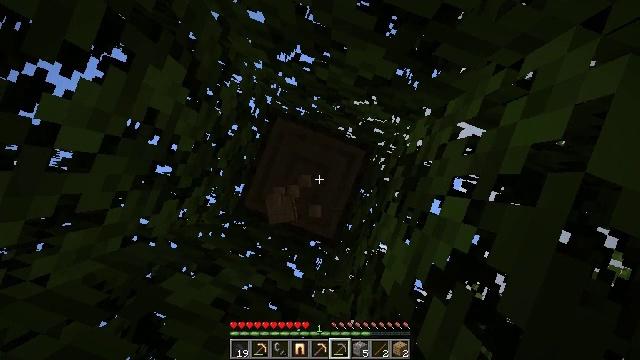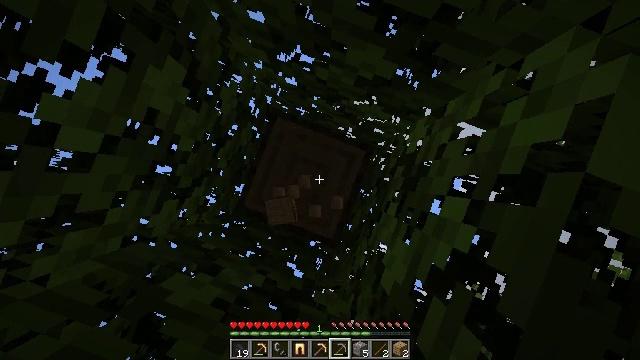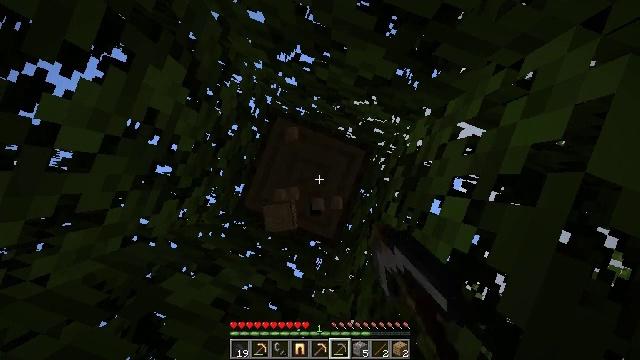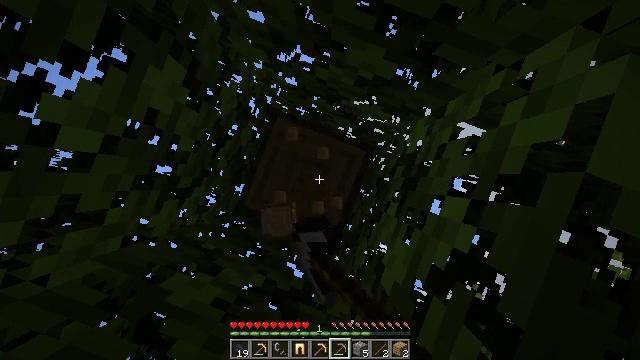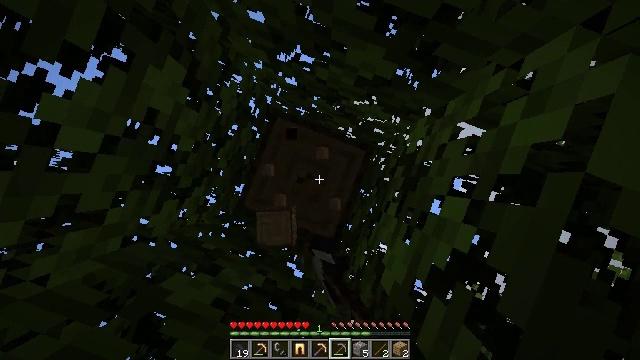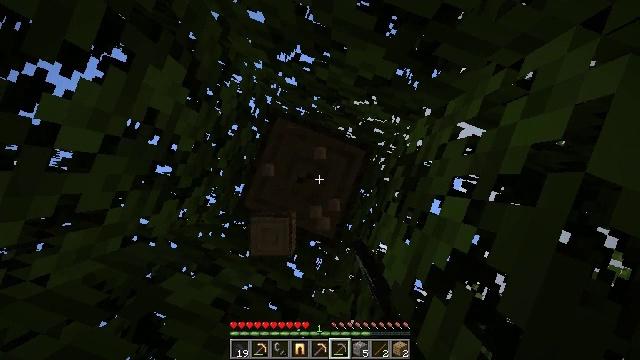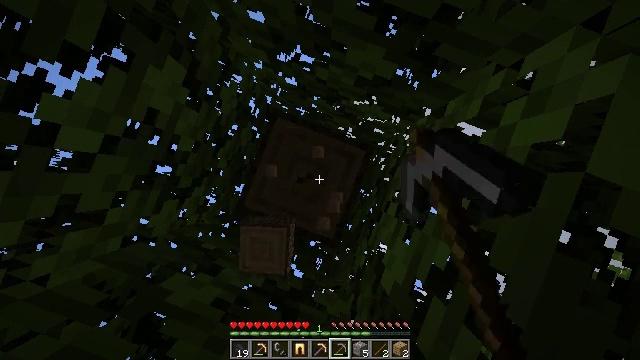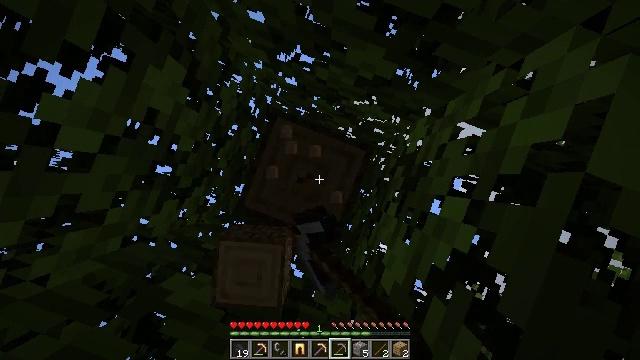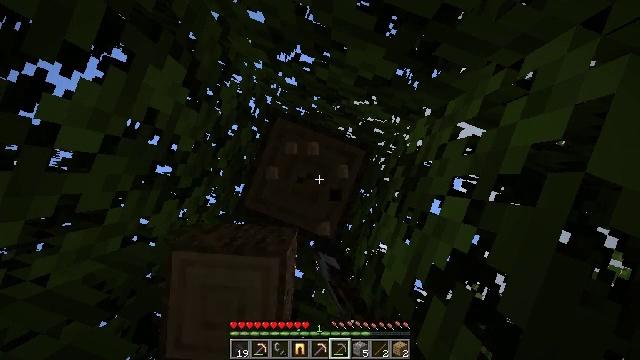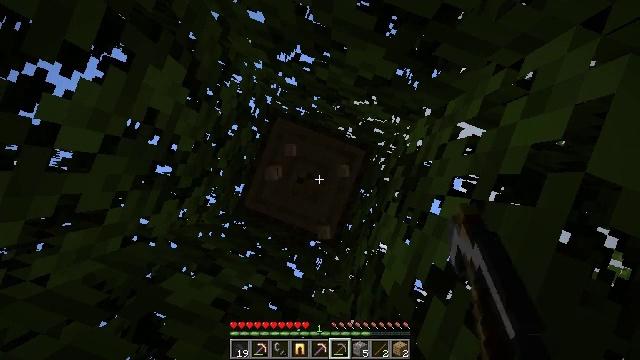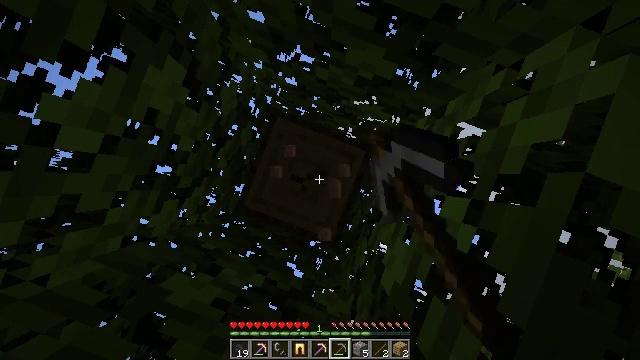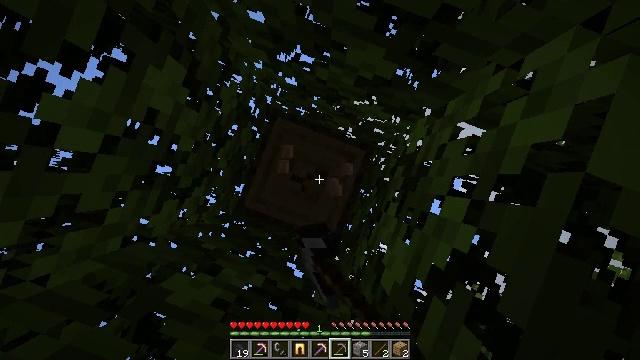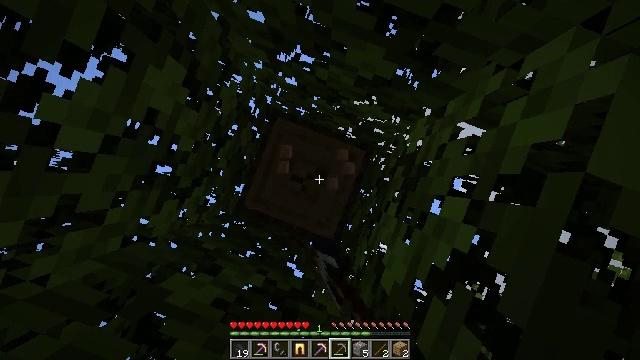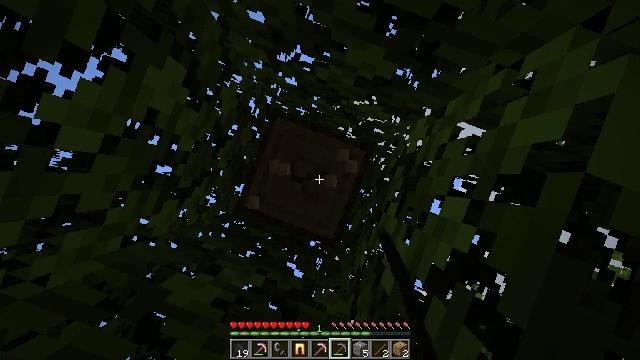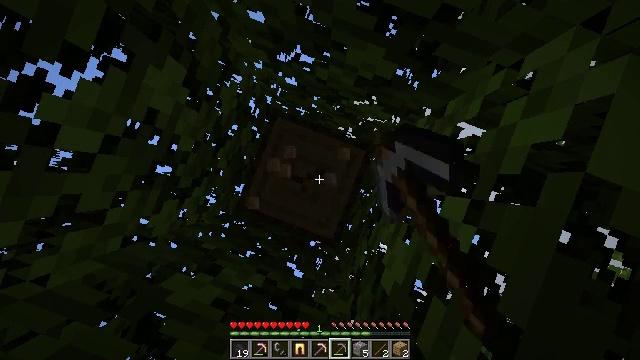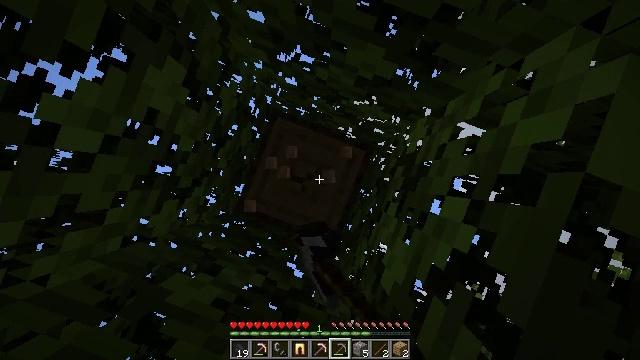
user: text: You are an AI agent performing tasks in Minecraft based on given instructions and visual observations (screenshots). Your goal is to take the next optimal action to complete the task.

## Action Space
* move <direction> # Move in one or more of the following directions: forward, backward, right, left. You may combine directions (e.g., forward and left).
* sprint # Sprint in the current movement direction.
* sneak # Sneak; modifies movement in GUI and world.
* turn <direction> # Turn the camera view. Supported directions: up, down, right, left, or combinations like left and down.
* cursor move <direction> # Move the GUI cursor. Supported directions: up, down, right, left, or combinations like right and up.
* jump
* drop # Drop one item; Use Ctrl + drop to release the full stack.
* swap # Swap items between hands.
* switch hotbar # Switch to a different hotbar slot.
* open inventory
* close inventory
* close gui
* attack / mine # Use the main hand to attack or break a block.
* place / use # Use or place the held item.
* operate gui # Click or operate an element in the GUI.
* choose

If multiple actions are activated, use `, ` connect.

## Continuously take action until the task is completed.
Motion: motion action
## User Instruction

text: Gather oak logs from trees.
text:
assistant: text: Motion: attack / mine
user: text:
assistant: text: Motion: attack / mine
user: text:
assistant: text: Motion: attack / mine
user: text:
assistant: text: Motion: attack / mine
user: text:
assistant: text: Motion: attack / mine
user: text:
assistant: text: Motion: attack / mine
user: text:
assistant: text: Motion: attack / mine
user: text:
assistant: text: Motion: attack / mine
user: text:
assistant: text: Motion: attack / mine
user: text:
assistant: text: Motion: attack / mine
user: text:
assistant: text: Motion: attack / mine
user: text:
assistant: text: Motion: attack / mine
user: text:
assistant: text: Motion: attack / mine
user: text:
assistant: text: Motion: attack / mine
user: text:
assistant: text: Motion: attack / mine
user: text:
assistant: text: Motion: attack / mine
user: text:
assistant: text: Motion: attack / mine
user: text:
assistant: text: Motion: attack / mine
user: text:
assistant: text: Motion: attack / mine
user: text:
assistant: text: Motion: attack / mine
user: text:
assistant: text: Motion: attack / mine
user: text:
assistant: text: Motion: attack / mine
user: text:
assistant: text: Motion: attack / mine
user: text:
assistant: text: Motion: attack / mine
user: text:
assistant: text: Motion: attack / mine
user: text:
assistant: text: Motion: attack / mine
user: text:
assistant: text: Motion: attack / mine
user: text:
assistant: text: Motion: attack / mine
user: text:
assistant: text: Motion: attack / mine
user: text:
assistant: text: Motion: attack / mine